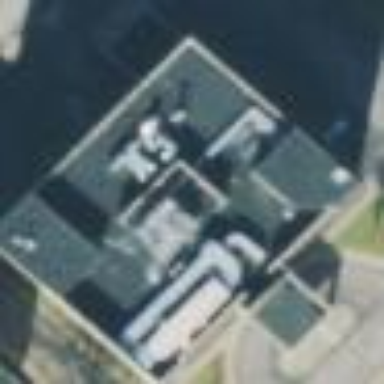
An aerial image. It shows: Hospital building.